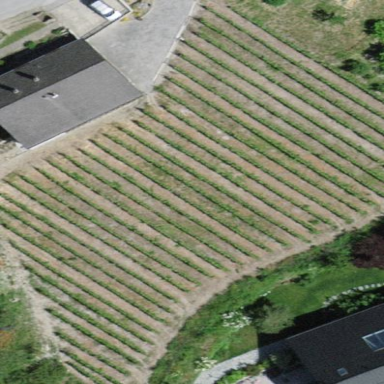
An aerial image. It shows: Vineyard with grape crops.